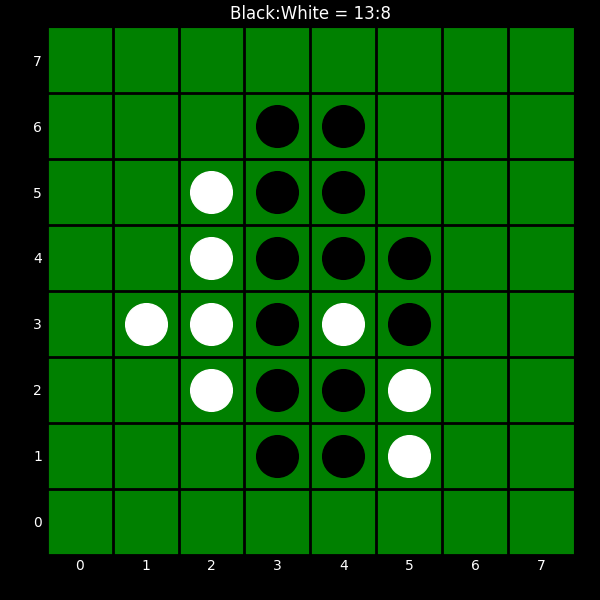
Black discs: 13
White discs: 8